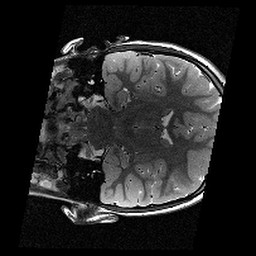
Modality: T2w
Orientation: coronal
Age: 9
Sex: female
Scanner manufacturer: siemens
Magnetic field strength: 3 T
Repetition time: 9.23 s
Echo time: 0.067 s